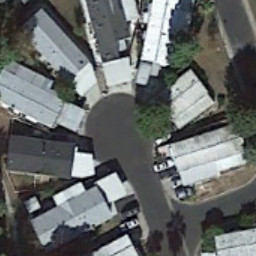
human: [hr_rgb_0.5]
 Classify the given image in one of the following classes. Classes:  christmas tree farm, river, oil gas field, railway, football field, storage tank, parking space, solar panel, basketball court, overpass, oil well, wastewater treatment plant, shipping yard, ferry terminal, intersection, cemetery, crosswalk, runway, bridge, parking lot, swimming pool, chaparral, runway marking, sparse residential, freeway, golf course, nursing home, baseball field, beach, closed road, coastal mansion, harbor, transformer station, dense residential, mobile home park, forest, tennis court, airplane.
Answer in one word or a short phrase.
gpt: mobile home park